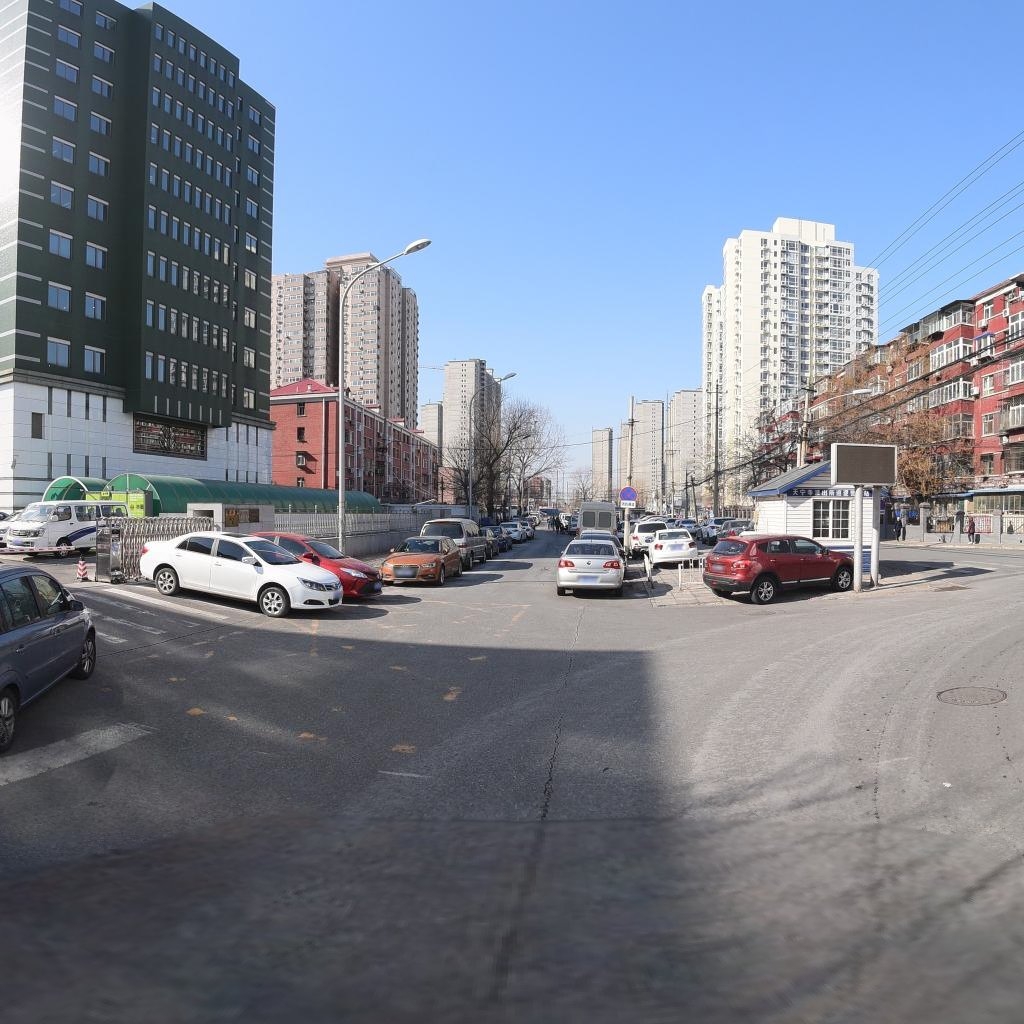
Region: Xicheng
Road damage annotations: longitudinal crack, manhole cover, longitudinal crack